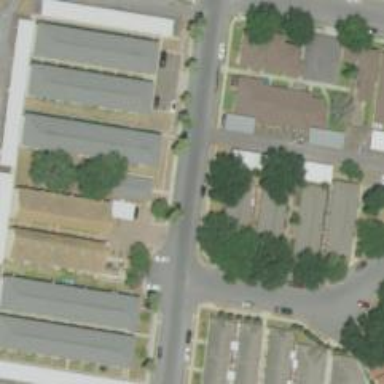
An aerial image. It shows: Alleyway designated as service road.